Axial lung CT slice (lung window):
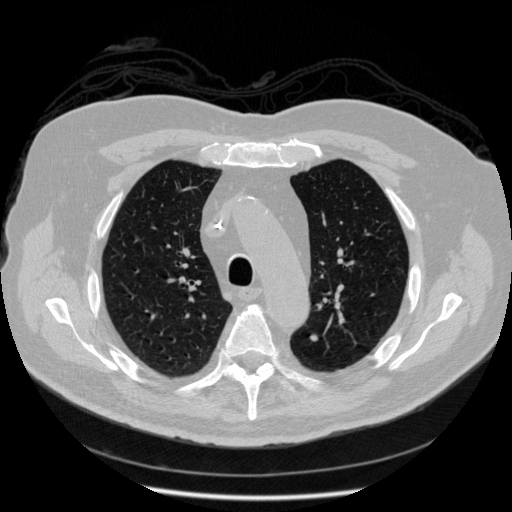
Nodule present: yes
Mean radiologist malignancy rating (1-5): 2.5